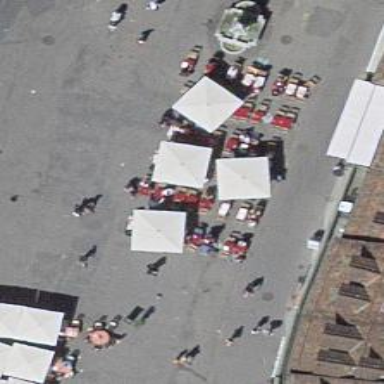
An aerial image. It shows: Outdoor seating area for leisure.